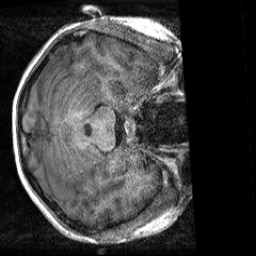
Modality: T1w
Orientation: axial
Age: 21
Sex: female
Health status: healthy
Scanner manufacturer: siemens
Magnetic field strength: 3 T
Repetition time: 2 s
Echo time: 0.00232 s